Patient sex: F
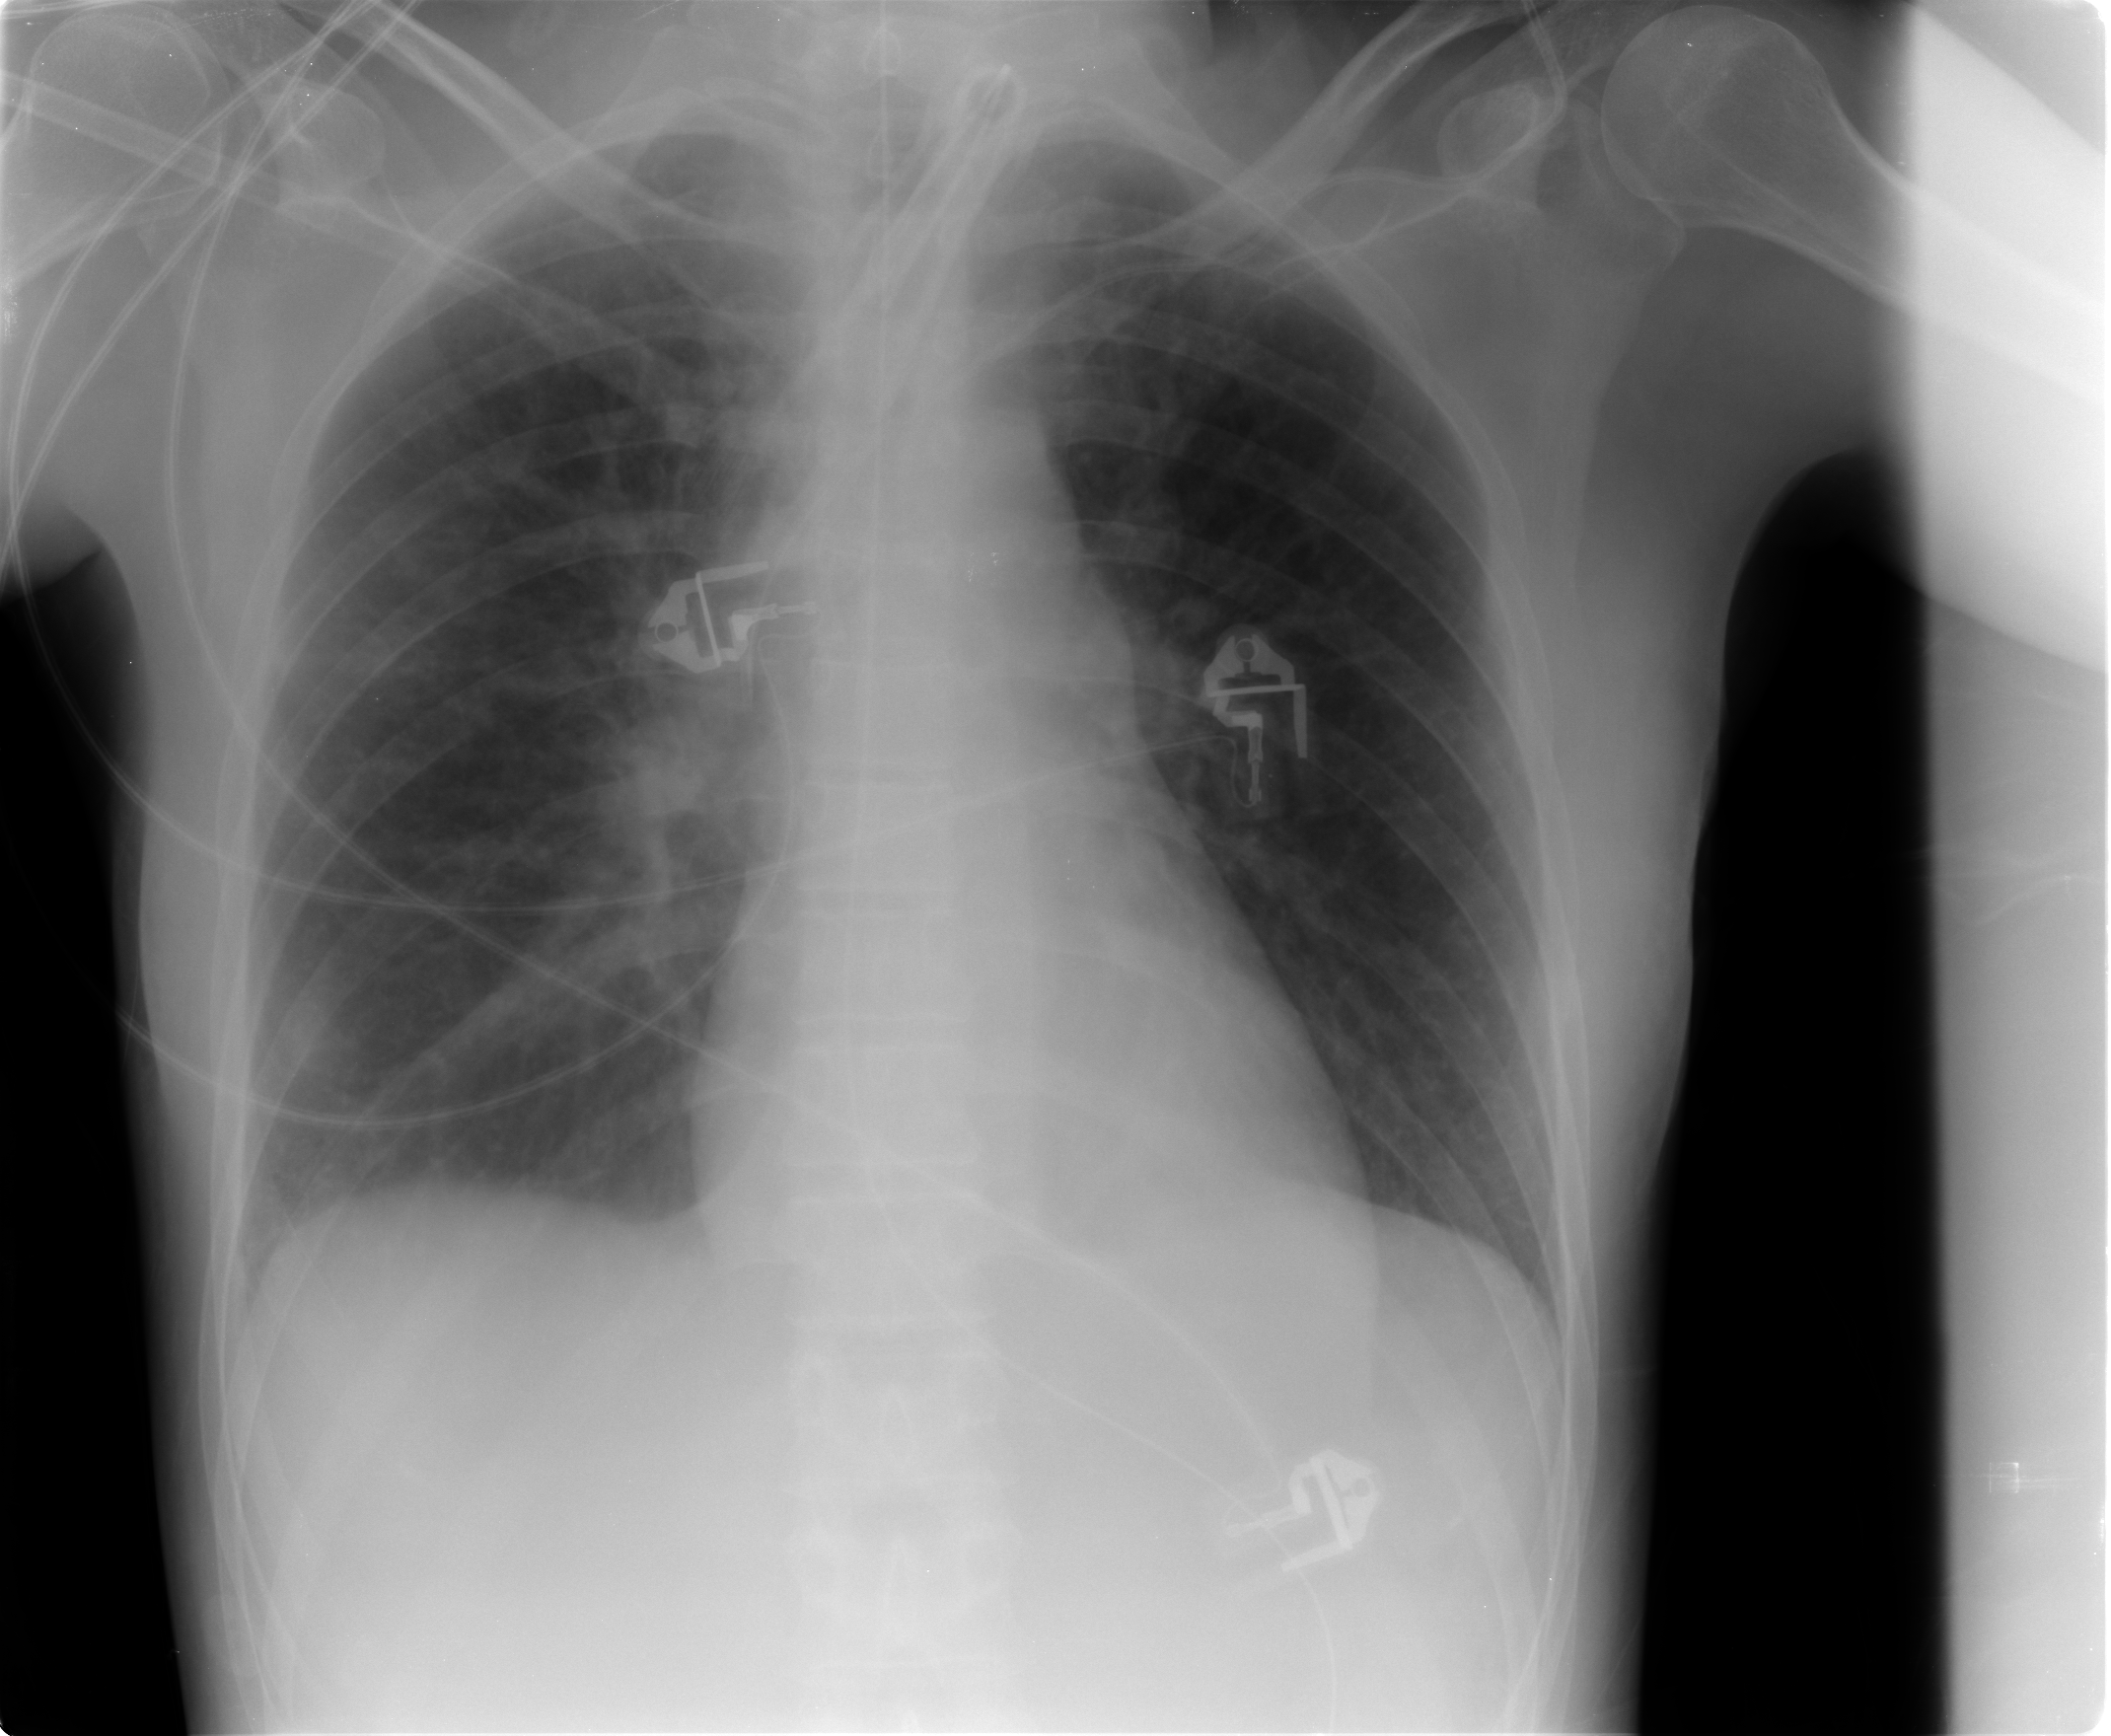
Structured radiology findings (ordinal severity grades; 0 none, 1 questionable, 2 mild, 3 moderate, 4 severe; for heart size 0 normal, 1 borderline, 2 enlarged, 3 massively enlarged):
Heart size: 0
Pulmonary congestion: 1
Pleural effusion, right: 1
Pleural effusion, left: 0
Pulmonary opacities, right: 0
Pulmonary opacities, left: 0
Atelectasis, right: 2
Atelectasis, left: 0